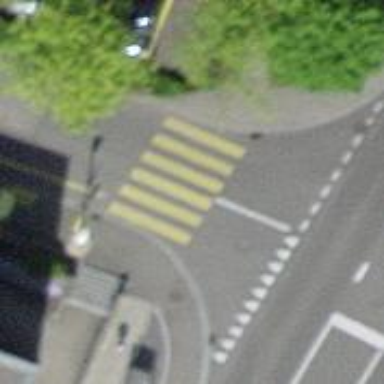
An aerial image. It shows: Zebra crossing on the road.